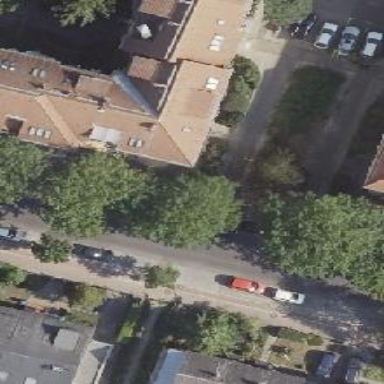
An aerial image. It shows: Residential road with asphalt surface and dedicated cycle track.